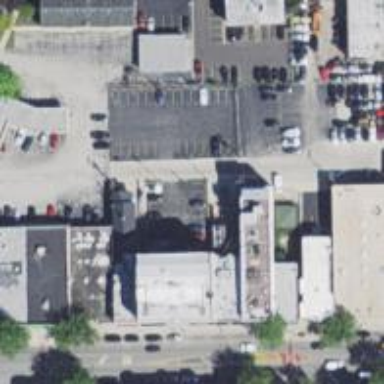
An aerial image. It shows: Alley classified as service road.